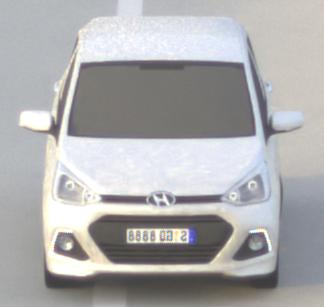
Make: Hyundai
Model: i10
Detailed model: Gen. 2
Model produced from: 2013
Model produced until: 2019
Doors: 5
Color: white
Road condition: dry road
Daytime: sunrise or sunset
Contrast: low contrast